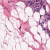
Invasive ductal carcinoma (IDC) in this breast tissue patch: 0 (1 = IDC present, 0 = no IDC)